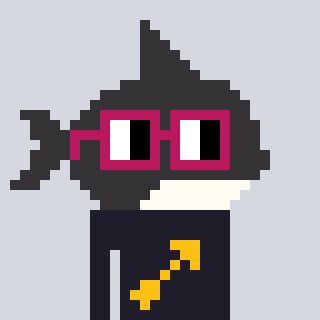
a pixel art character with square dark red glasses, a orca-shaped head and a grayscale-colored body on a cool background